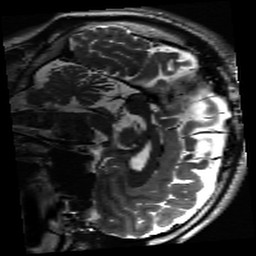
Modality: inplaneT2
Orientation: sagittal